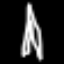
Label: The Eiffel Tower